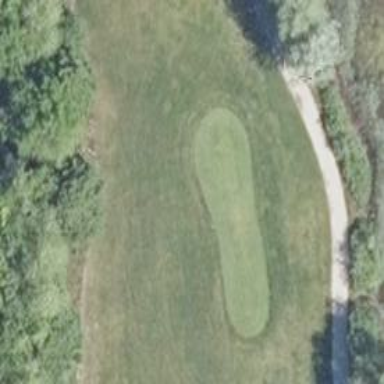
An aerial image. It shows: Golf tee.